Question:
I will only highlighting html-tags to red-background in textarea.
Can someone tell me easiest way to do this with jQuery ?
I have no-idea what can i do. Because we cant use HTML tags in textarea, right ? :(
Or give me some resource.
Thanks
<URL>
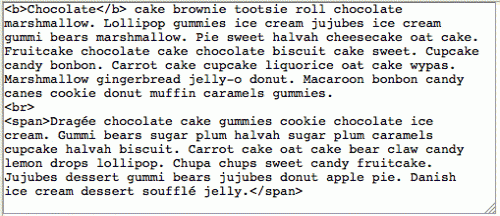
Answer: It's not possible to achieve the required level of control over html tags in a regular textarea. Tags are treated simply like a text, and you cannot highlight part of the text.
Try something more sophisticated like for example <URL>